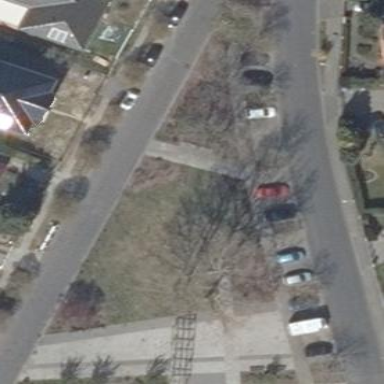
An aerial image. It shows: Park.